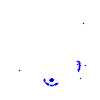
Particle: kaon